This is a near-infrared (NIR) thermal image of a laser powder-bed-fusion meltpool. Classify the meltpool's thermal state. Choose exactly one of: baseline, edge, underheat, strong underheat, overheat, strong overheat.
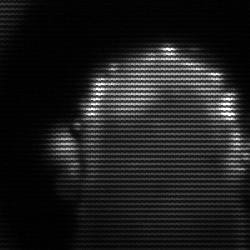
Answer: baseline